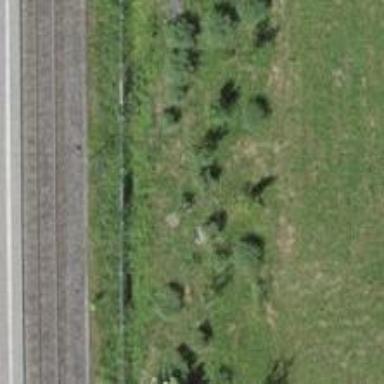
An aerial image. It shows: Shrub in its natural environment.